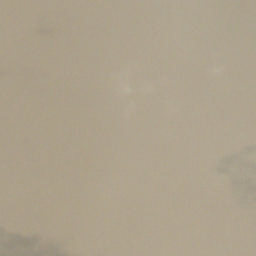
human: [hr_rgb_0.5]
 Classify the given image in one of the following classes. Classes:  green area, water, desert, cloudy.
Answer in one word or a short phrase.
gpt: cloudy